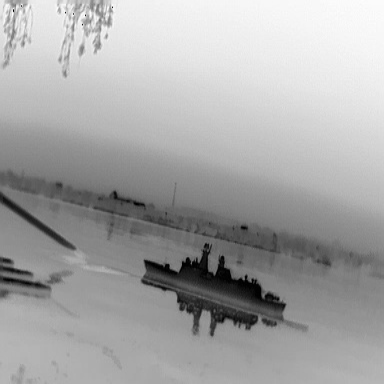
There is a warship in the infrared image.